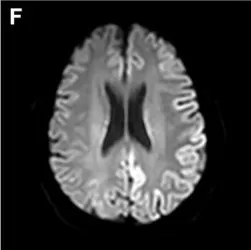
Brain MRI at follow-up shows spreading of the cortical restriction in DWI.
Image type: radiology (mri)